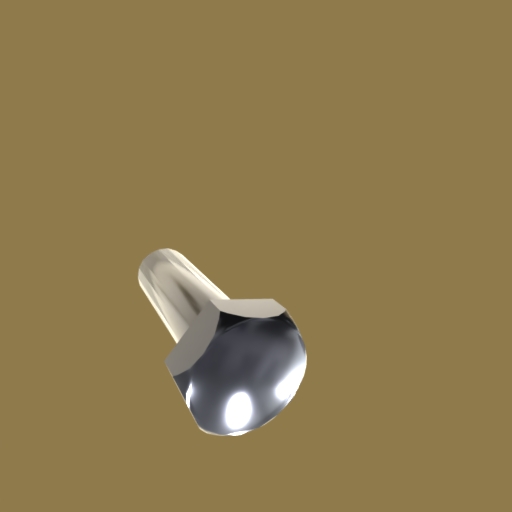
Label: bolt